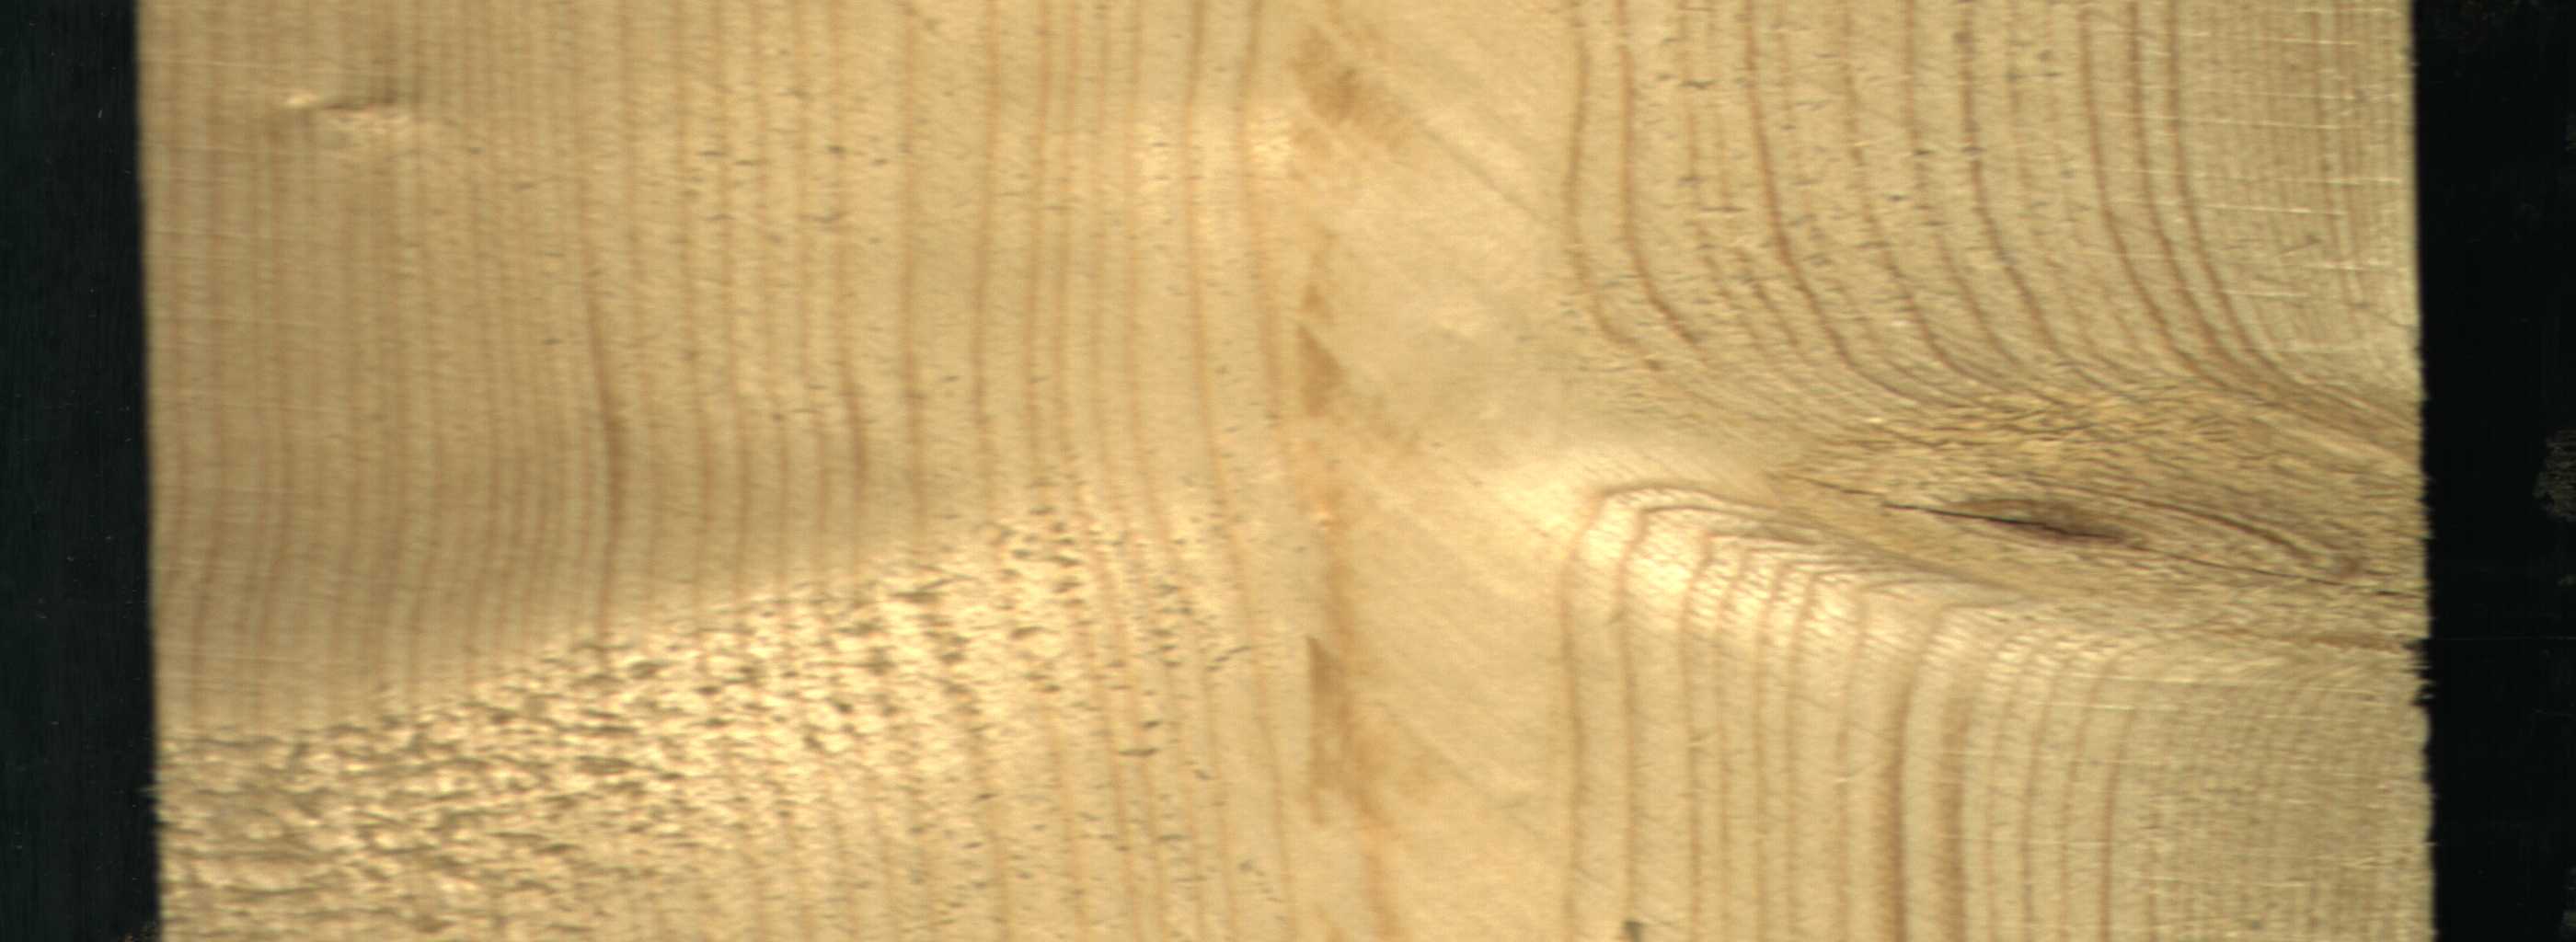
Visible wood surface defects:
knot_with_crack